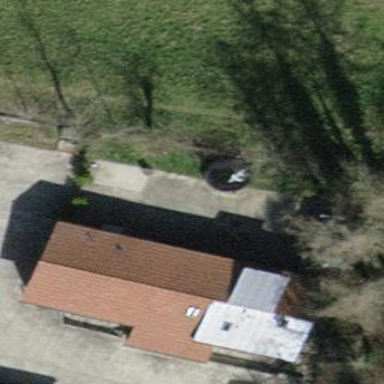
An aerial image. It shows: Building with tile roof.